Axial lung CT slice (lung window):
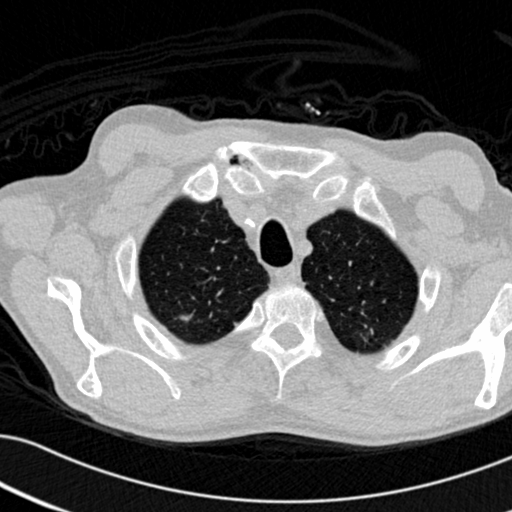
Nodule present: no